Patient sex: M
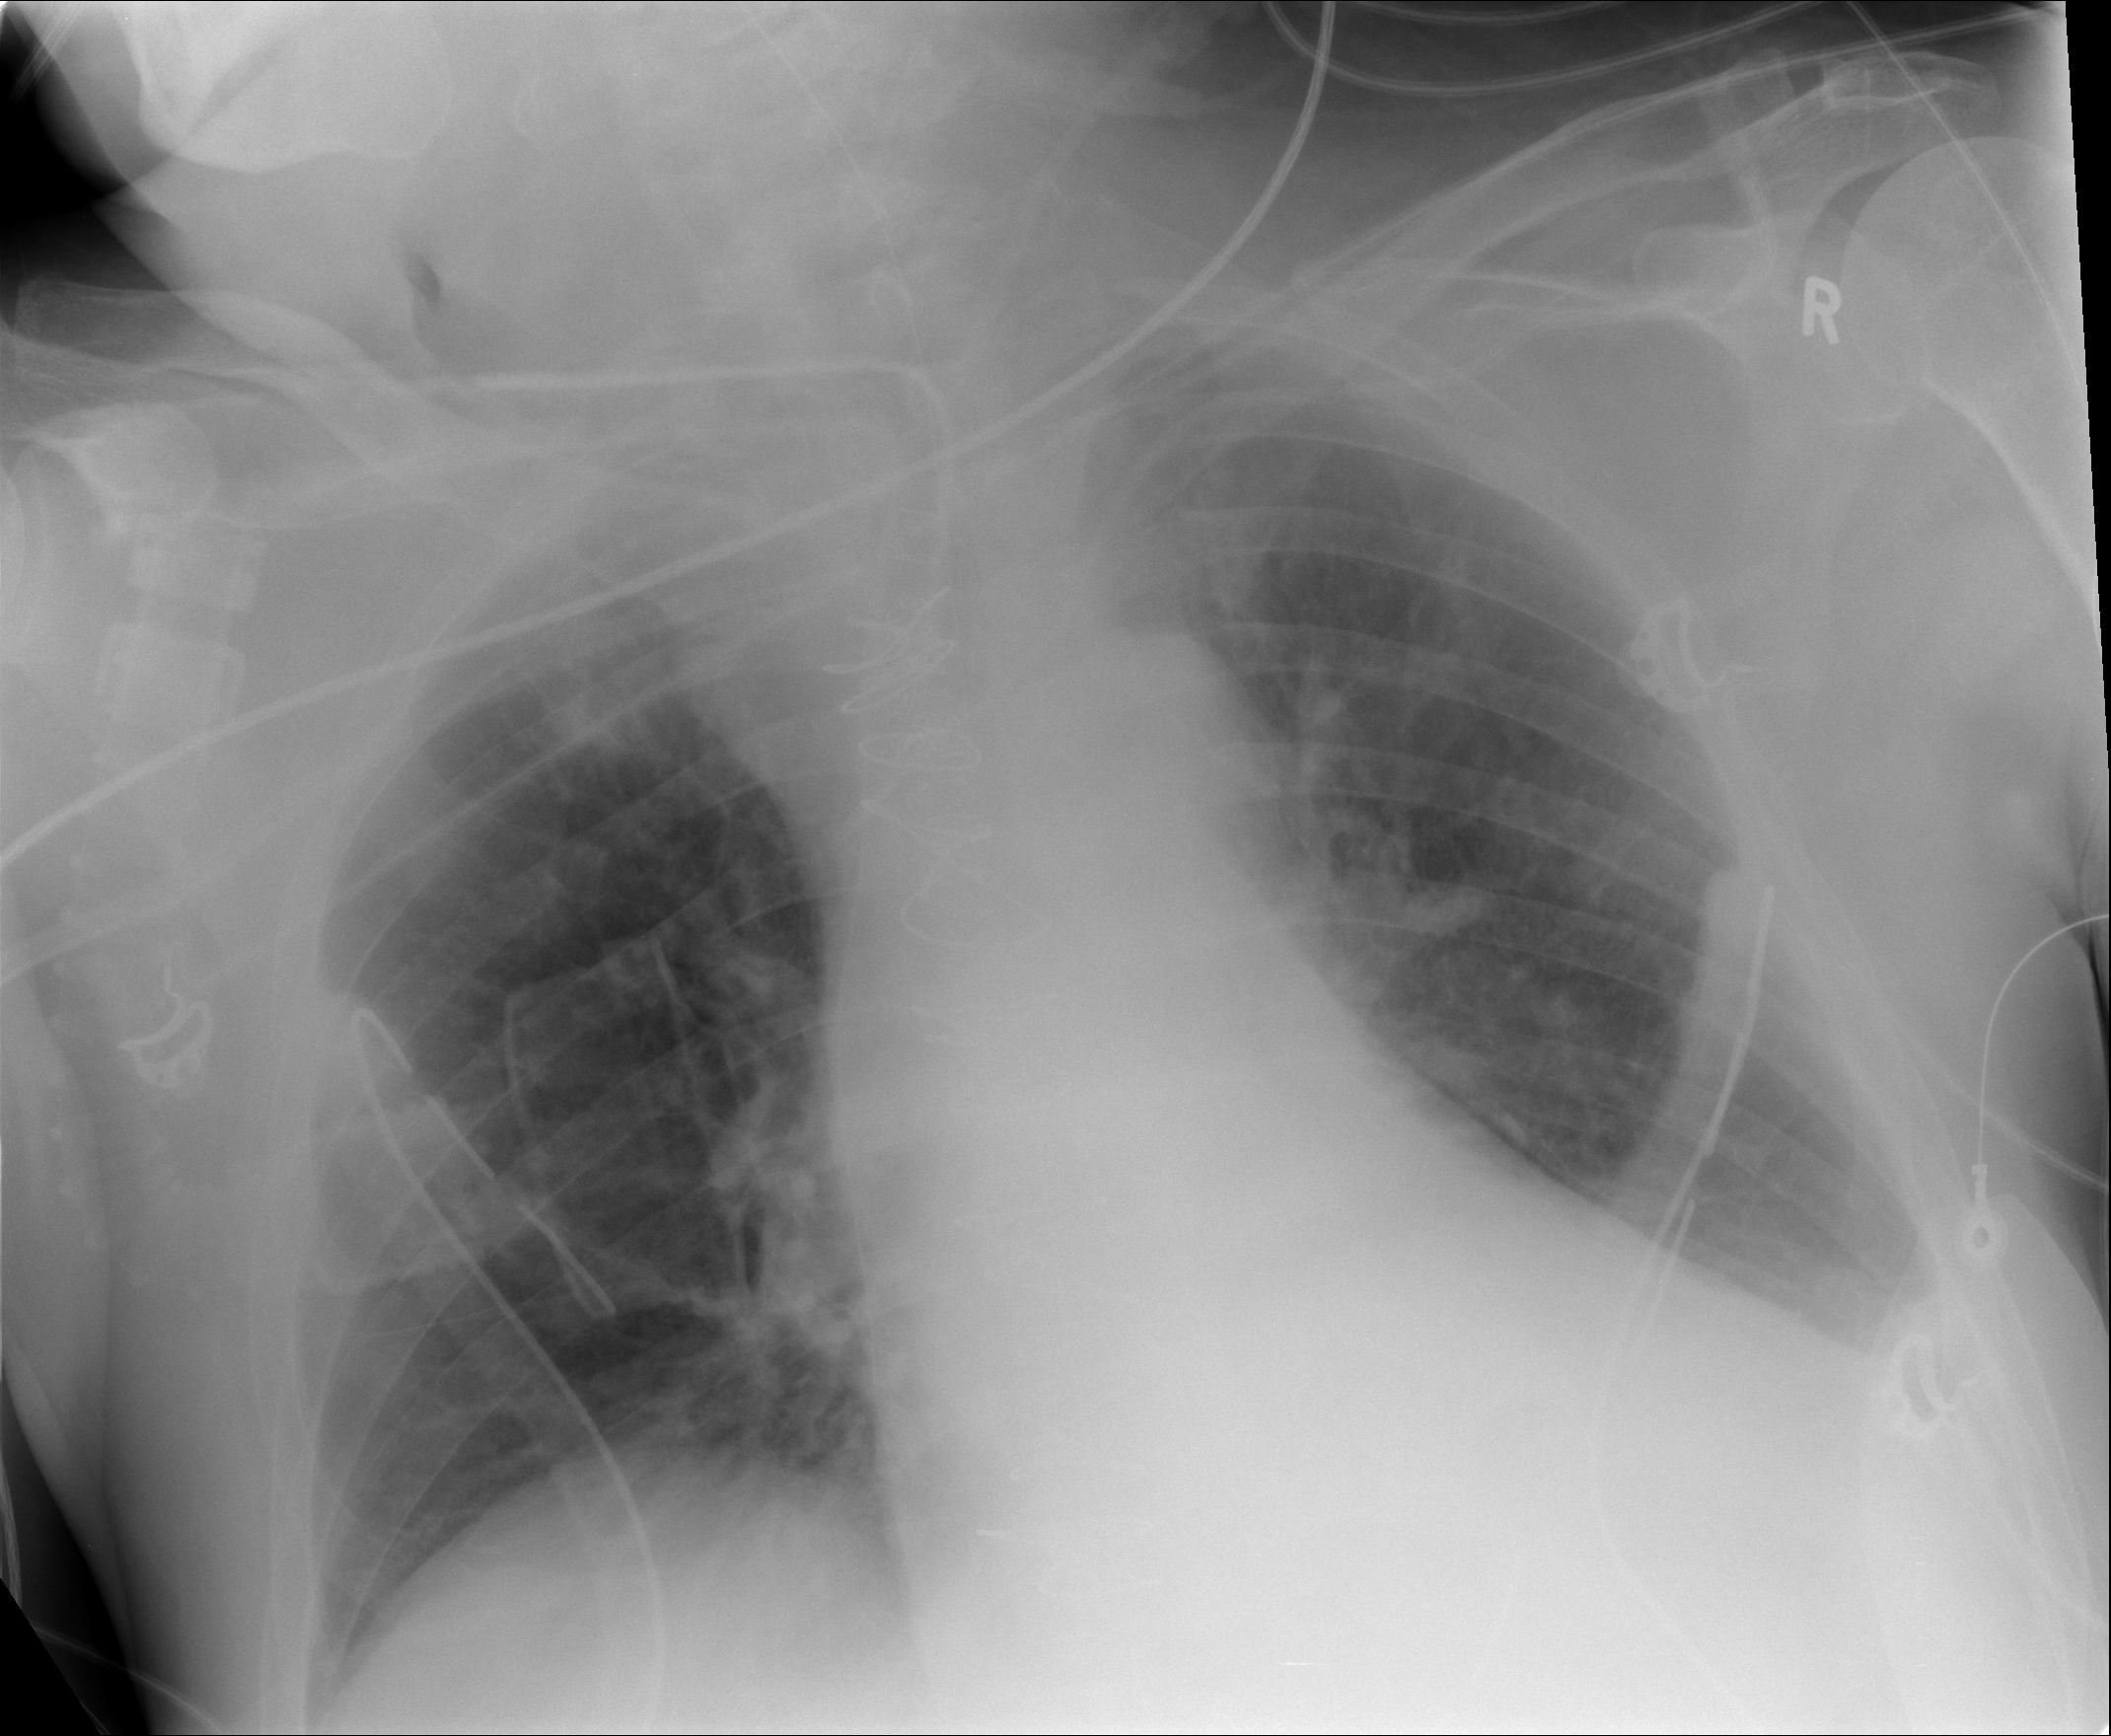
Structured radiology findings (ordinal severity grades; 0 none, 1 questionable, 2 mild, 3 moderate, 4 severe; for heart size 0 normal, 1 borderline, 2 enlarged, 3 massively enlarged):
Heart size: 1
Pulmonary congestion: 1
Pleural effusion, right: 1
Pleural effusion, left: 2
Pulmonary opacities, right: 0
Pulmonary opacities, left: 0
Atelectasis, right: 1
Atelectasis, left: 2